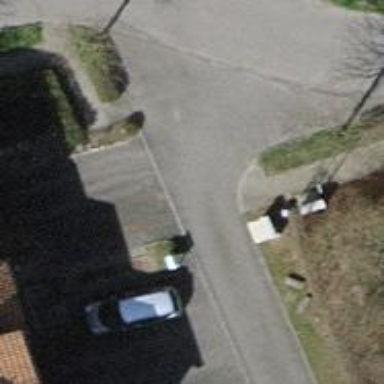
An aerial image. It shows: Living street.